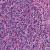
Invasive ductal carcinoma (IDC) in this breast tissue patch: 1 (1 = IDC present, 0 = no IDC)